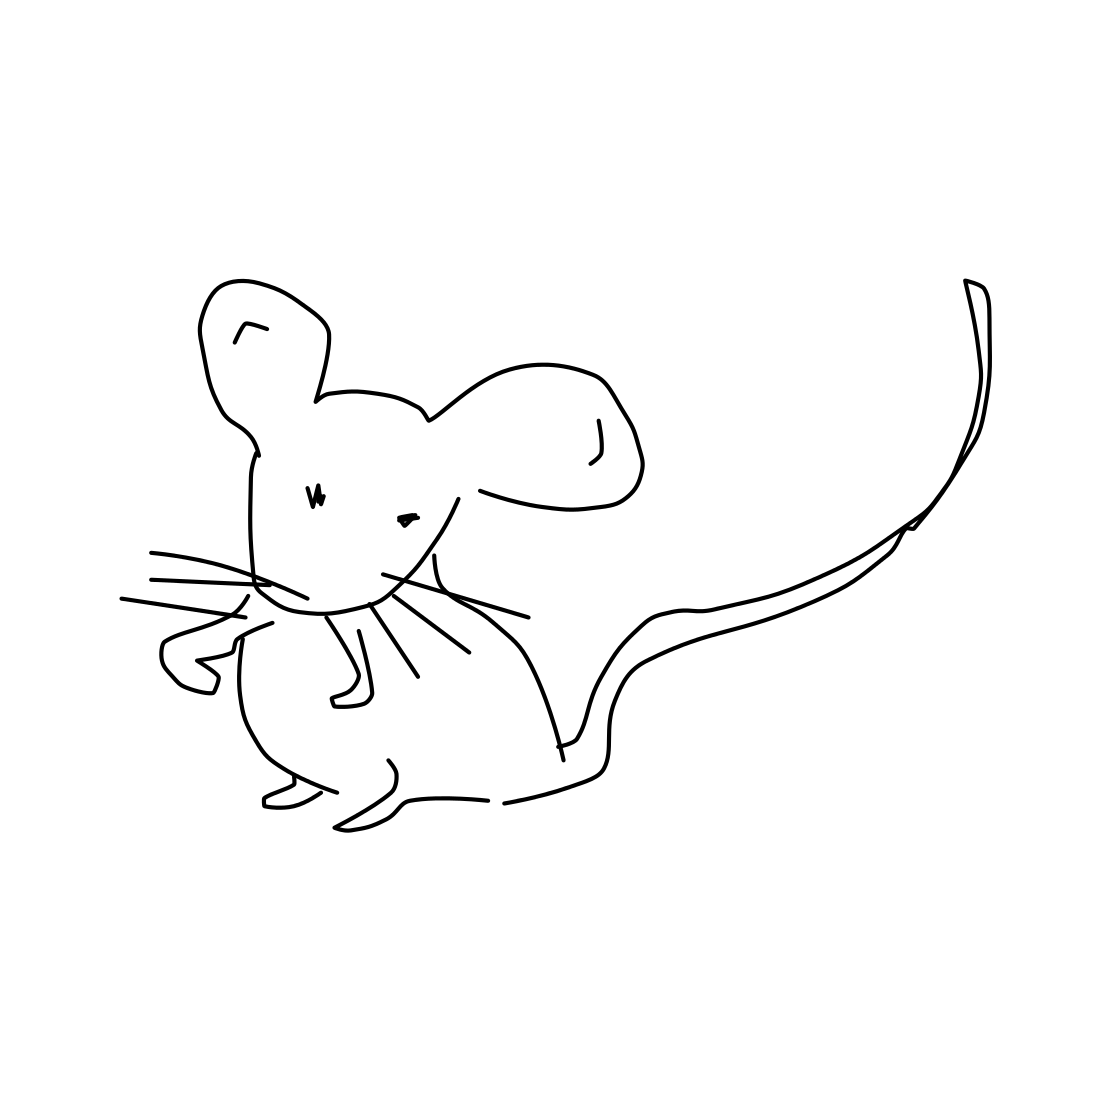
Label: mouse (animal)